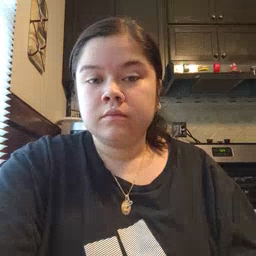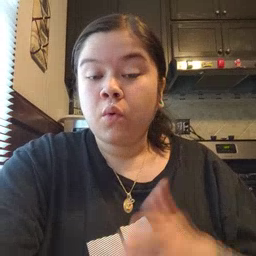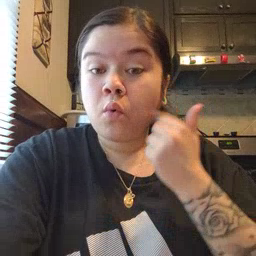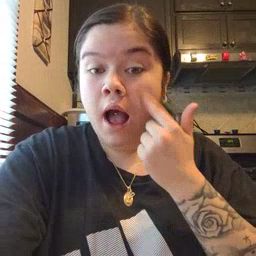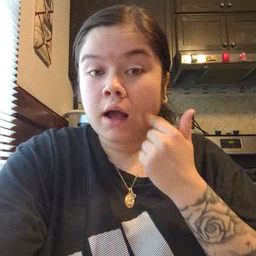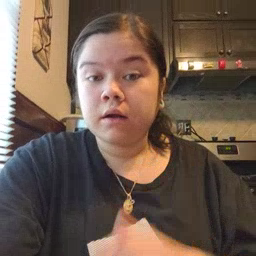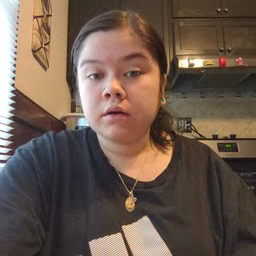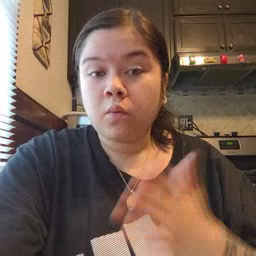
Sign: cry